Question: I'm new to XAML/Wpf forms so maybe this project is a little outside of my ability. I would like to make a scheduler that essentially adds a bunch of "Jobs" to the form, each one has it's own abilities like click events and such but for the most part they are labels with a background and a set size.
Here is something like what I would like that I had made (with data removed) in Winforms, but it was very slow to add to the form. I was hoping some sort of databinding and user controls with xaml would help me out.

There will be a large number of these jobs, ideally I was thinking each row could be it's own usercontrol or each section (marked here as assembly cell).
I had some code that was able to place jobs onto the window, but there was no user control and no row or section labels. It looked like this in the xaml:
'''
<Window.Resources>
<DataTemplate x:Key="Job">
<Label Content="{Binding}" Height ="100" Width="100" BorderThickness="1" BorderBrush="Black"/>
</DataTemplate>
<DataTemplate x:Key="wrkCenterPanel">
<ItemsControl ItemsSource="{Binding}" ItemTemplate="{DynamicResource job}">
<ItemsControl.ItemsPanel>
<ItemsPanelTemplate>
<StackPanel Orientation="Vertical" Width="Auto" Height="Auto" >
</StackPanel>
</ItemsPanelTemplate>
</ItemsControl.ItemsPanel>
</ItemsControl>
</DataTemplate>
</Window.Resources>
...
<Label Grid.Row="0" Grid.Column="0" Content="Production Scheduler" Width="Auto" Height="Auto" FontSize="40" FontWeight="Bold" HorizontalAlignment="Center" />
<ScrollViewer Grid.Row="1" Grid.Column="0" ScrollViewer.HorizontalScrollBarVisibility="Auto" ScrollViewer.VerticalScrollBarVisibility="Auto">
<ItemsControl x:Name="sched" ItemTemplate="{DynamicResource wrkCenterPanel}" />
</ScrollViewer>
'''
In the code I just had a List(Of List(Of String)) And I added each row as a new list of strings and then binded it to sched. Is this even the right direction to be moving in? Any help at all would be greatly appreciated.
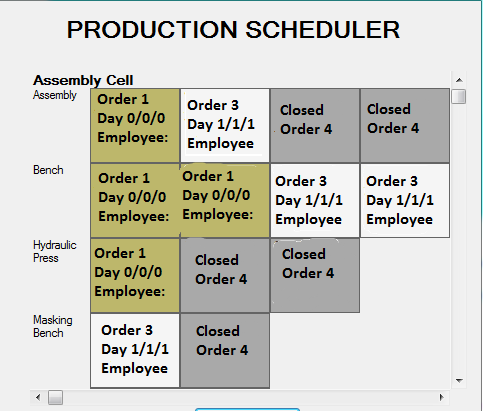
Answer: You do seem to be heading in the right direction, however I would suggest reading up on MVVM before you continue so that you can truly understand how 'DataBinding' and the WPF template system will be of benefit. <URL> is a good place to start, but there are countless other places to learn about MVVM with a simple search.
The jist of it is that your 'DataTemplates' are a good start, however you can go further. Rather than just using Strings and lists of strings, you can use CLR Objects (ViewModels, in MVVM terminology) and then define 'DataTemplates' (Views) for visually representing those CLR Objects.
The result is that your XAML will look something like this (incomplete, but demonstrative):
'''
<Window>
<Window.Resources>
<DataTemplate DataType="{x:Type vms:JobViewModel}">
<Label Content="{Binding Name}" Height ="100" Width="100" BorderThickness="1" BorderBrush="Black"/>
</DataTemplate>
<DataTemplate DataType="{x:Type WorkCenterViewModel}">
<ItemsControl ItemsSource="{Binding Jobs}">
<ItemsControl.ItemsPanel>
<ItemsPanelTemplate>
<StackPanel Orientation="Vertical" Width="Auto" Height="Auto" />
</ItemsPanelTemplate>
</ItemsControl.ItemsPanel>
</ItemsControl>
</DataTemplate>
</Window.Resources>
<ContentPresenter Content="{Binding WorkCenter}"/>
</Window>
'''
And your CLR Objects will look something like this:
'''
public class JobViewModel : ViewModel
{
private string _name;
public string Name
{
get { return _name; }
set
{
_name = value;
RaisePropertyChanged("Name");
}
}
}
public class WorkCenterViewModel : ViewModel
{
private ObservableCollection<JobViewModel> _jobs;
public ObservableCollection<JobViewModel> Jobs
{
get { return _jobs; }
}
}
'''
When you define your 'DataTemplates' without the 'x:Key' property, but with a 'DataType' property instead, it will automatically apply to any instances of that type it finds.